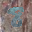
Label: 8